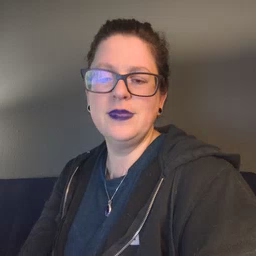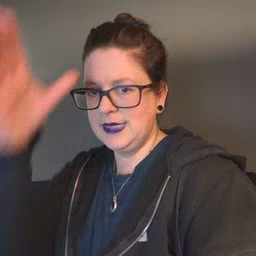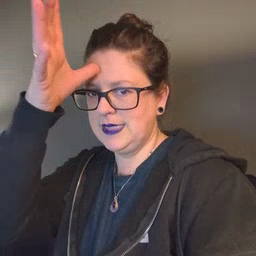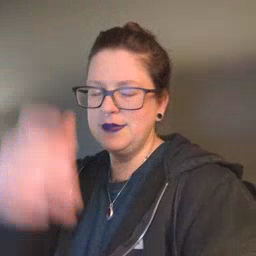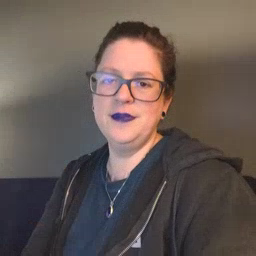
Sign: dad